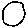
Label: circle